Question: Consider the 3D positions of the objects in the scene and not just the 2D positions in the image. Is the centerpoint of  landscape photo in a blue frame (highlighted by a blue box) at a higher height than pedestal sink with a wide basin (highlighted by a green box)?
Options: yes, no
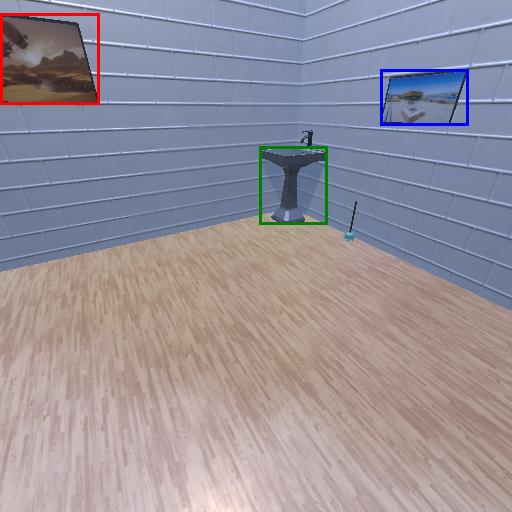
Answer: yes